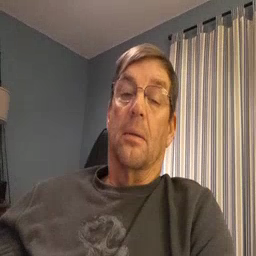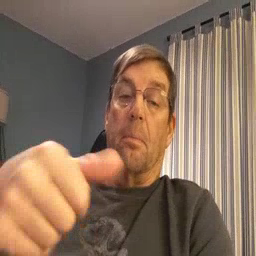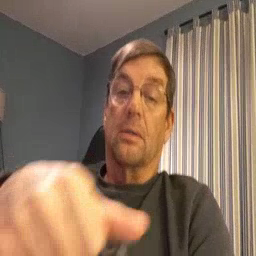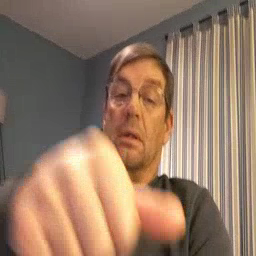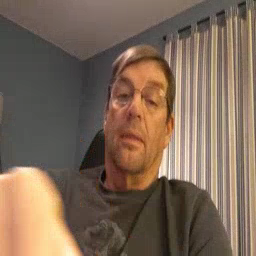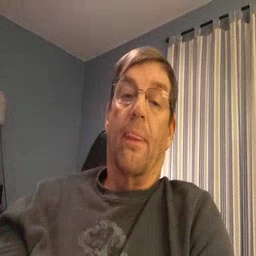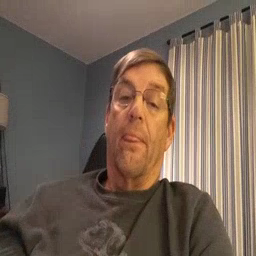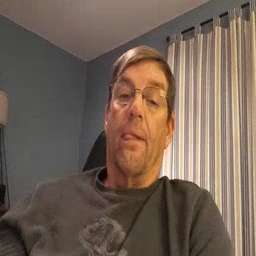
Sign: puzzle